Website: crate-barrel
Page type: delivery-shipping
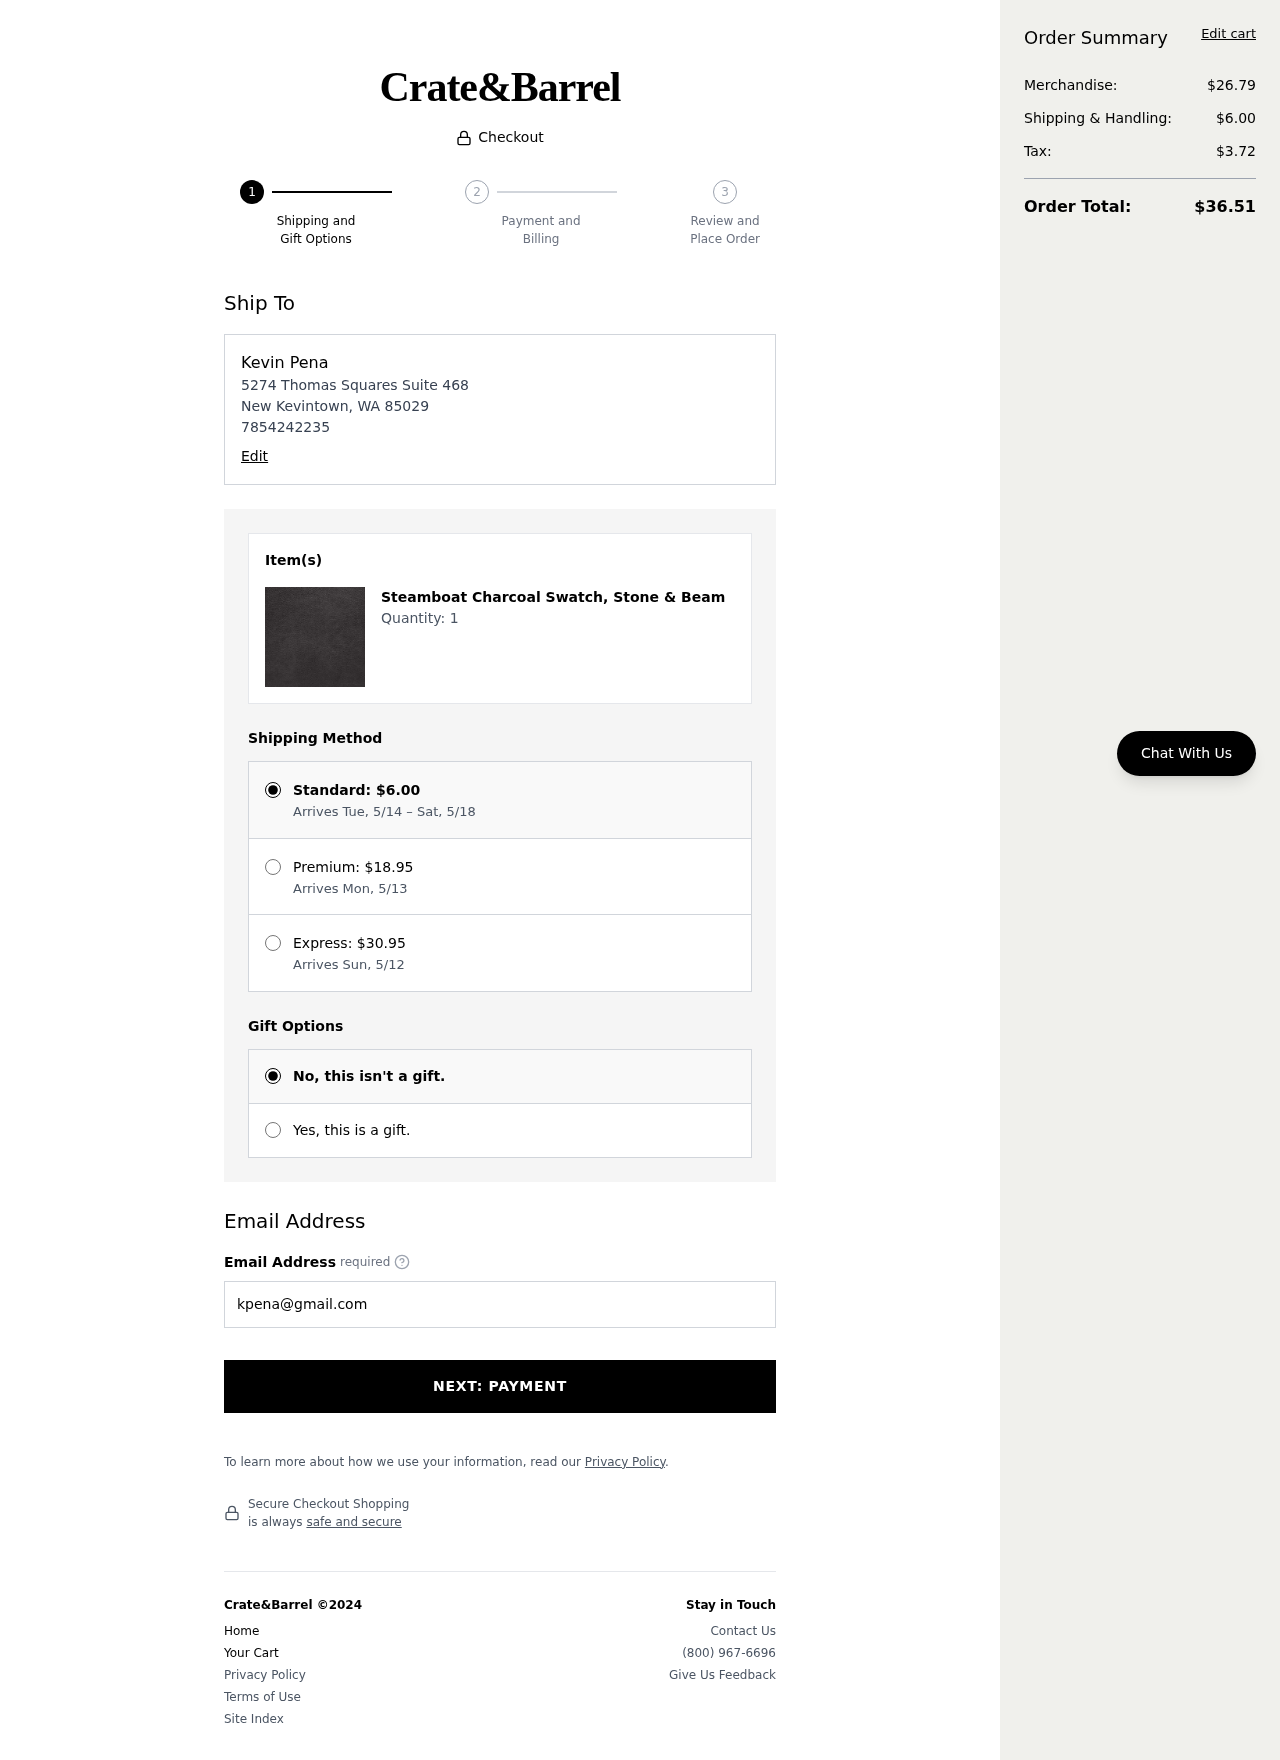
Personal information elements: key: PII_EMAIL
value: kpena@gmail.com
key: PII_FULLNAME
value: Kevin Pena
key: PII_PHONE
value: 7854242235
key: PII_STREET
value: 5274 Thomas Squares Suite 468
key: PII_CITY_STATE_ZIP
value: New Kevintown, WA 85029
Product elements: key: PRODUCT1_NAME
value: Steamboat Charcoal Swatch, Stone & Beam
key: PRODUCT1_QUANTITY
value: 1
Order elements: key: ORDER_SHIPPING_COST
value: $6.00
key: ORDER_SHIPPING_DATE
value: Arrives Tue, 5/14 – Sat, 5/18
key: ORDER_PREMIUM_SHIPPING
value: $18.95
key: ORDER_PREMIUM_DATE
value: Arrives Mon, 5/13
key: ORDER_EXPRESS_SHIPPING
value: $30.95
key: ORDER_EXPRESS_DATE
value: Arrives Sun, 5/12
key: ORDER_SUBTOTAL
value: $26.79
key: ORDER_TAX
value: $3.72
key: ORDER_TOTAL
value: $36.51